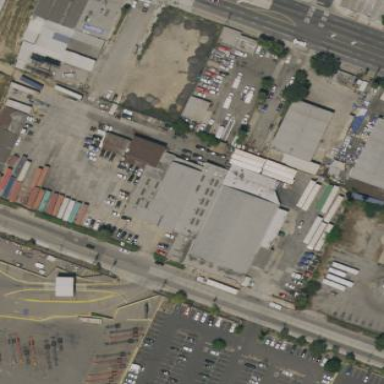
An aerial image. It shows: Commercial building.